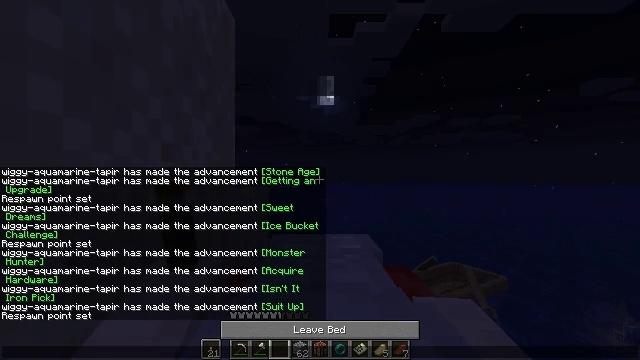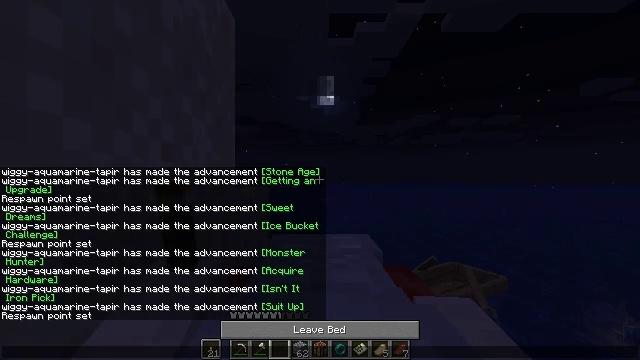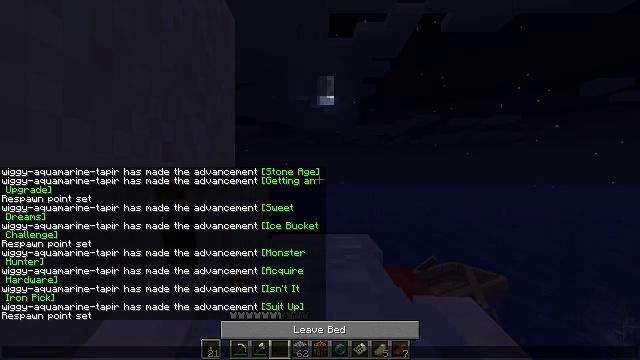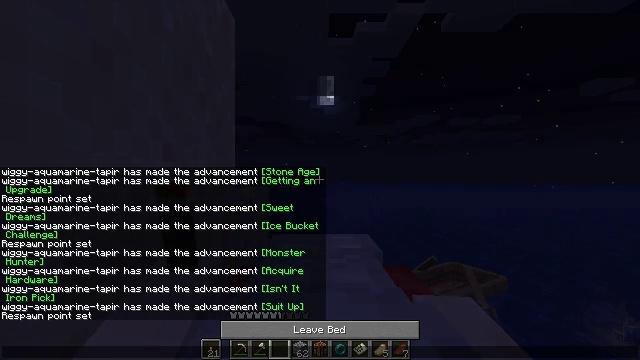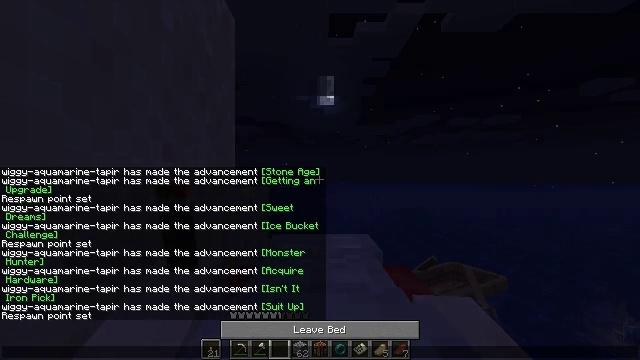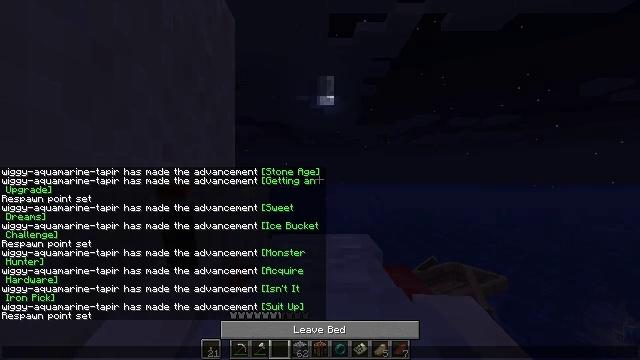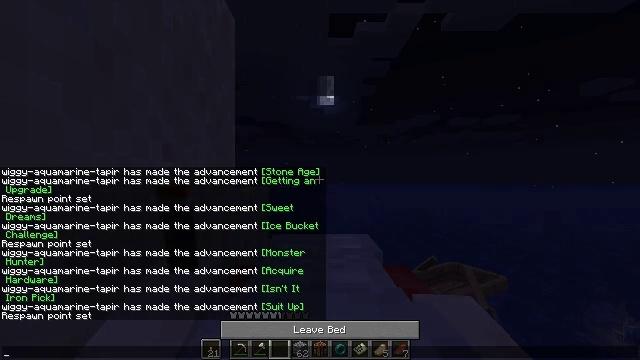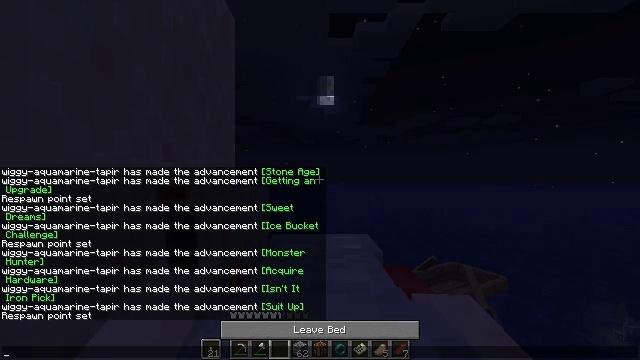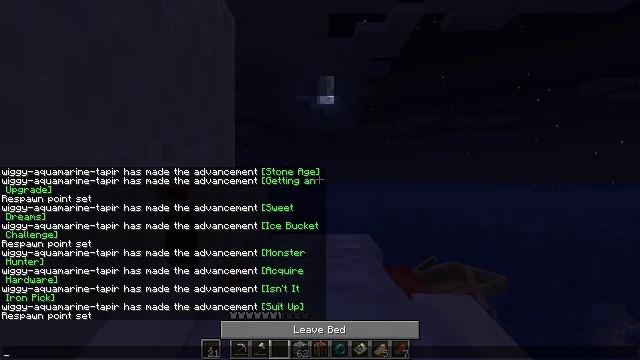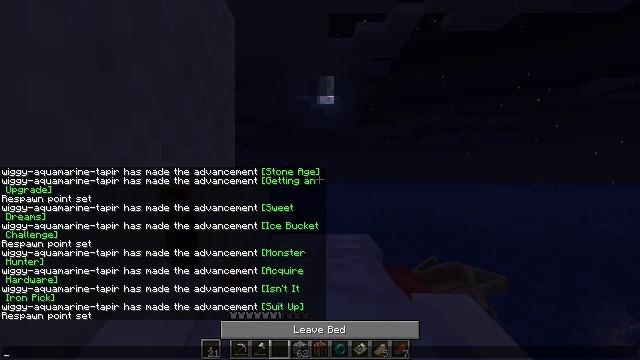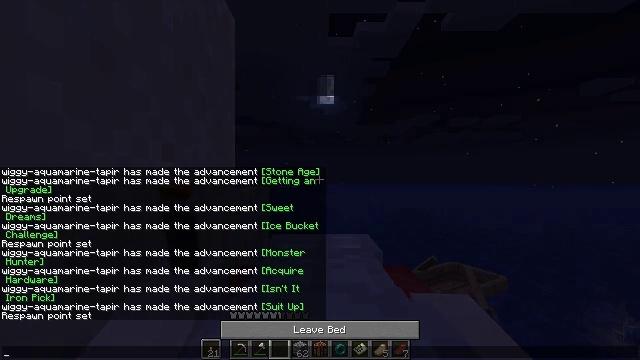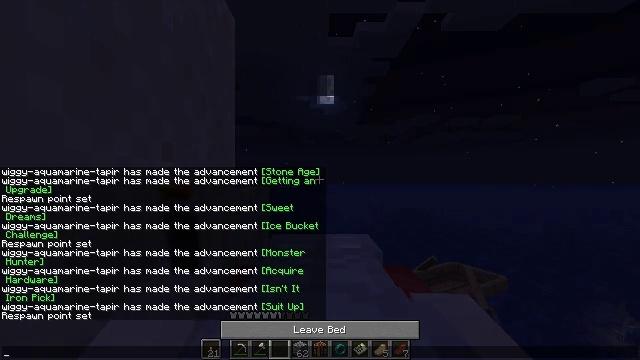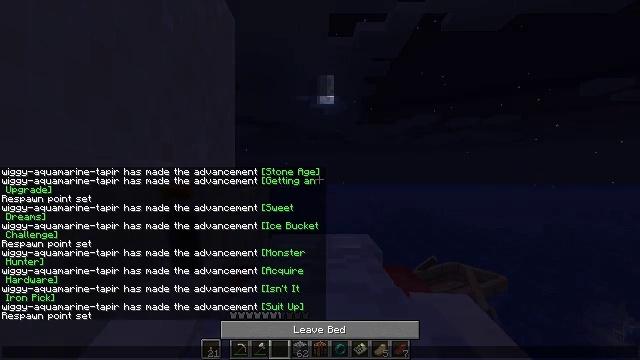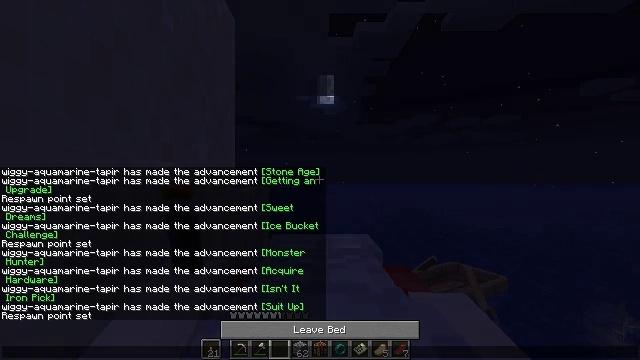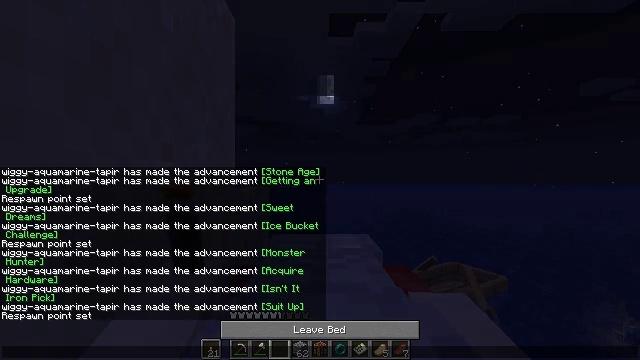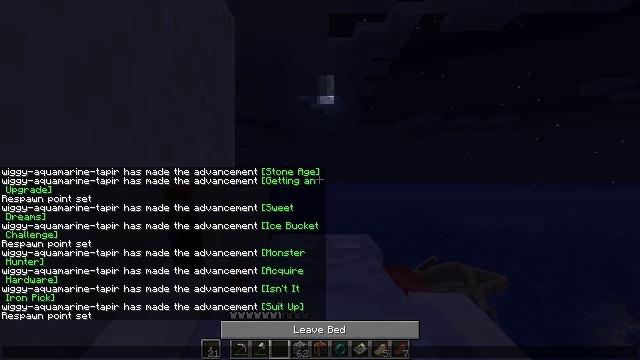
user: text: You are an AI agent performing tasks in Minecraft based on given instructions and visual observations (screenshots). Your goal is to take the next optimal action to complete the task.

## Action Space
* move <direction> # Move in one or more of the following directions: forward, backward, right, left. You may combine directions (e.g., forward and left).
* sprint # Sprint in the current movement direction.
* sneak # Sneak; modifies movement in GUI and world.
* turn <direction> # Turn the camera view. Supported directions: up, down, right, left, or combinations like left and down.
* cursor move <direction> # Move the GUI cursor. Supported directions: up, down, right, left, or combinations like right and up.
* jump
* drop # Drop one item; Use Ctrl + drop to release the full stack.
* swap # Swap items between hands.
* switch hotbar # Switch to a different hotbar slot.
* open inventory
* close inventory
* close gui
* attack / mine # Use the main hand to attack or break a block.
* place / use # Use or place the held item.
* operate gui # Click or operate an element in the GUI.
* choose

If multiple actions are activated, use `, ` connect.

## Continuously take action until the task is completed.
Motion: motion action
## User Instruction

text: Pick up the red bed for relocation.
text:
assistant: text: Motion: no_op
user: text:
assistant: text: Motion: no_op
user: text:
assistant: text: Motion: no_op
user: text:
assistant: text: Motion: no_op
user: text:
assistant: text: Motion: no_op
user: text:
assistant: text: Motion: no_op
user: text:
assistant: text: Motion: no_op
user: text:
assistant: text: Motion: no_op
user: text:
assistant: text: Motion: no_op
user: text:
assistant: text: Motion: no_op
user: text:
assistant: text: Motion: no_op
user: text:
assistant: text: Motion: no_op
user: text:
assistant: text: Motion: no_op
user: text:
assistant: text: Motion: no_op
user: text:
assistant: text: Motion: no_op
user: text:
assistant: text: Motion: no_op
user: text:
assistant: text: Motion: no_op
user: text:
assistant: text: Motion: no_op
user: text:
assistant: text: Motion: no_op
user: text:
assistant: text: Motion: no_op
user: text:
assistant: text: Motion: no_op
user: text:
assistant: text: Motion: no_op
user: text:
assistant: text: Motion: no_op
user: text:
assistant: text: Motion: no_op
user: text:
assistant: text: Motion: no_op
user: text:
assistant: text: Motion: no_op
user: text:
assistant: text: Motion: no_op
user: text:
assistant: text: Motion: no_op
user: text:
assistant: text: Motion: no_op
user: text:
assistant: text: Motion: no_op